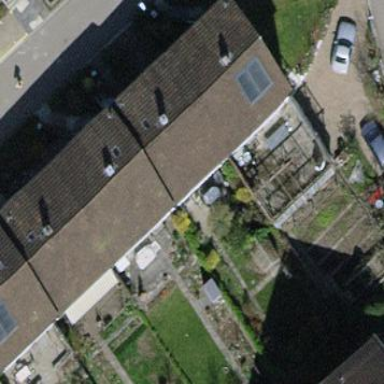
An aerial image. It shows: Terrace building with tiled roof.